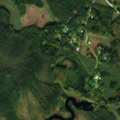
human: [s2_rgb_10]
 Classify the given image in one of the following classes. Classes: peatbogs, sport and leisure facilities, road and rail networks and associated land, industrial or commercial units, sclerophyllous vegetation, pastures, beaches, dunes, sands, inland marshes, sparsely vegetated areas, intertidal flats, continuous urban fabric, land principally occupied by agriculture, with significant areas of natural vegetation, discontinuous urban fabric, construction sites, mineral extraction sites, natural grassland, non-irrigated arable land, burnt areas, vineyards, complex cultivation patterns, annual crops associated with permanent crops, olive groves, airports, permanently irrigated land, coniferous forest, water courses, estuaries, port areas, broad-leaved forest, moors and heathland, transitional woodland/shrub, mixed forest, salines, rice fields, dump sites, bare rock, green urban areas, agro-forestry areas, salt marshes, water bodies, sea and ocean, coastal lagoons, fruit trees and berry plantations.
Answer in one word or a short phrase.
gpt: coniferous forest, mixed forest, peatbogs